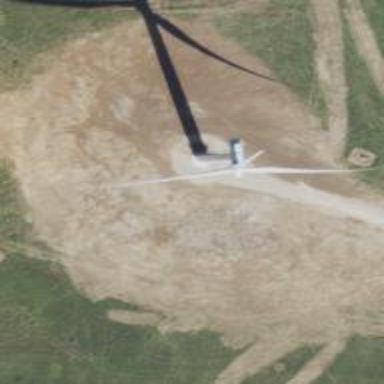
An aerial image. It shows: Wind generator powered by wind turbines of horizontal axis type. It is manufactured by Vestas.